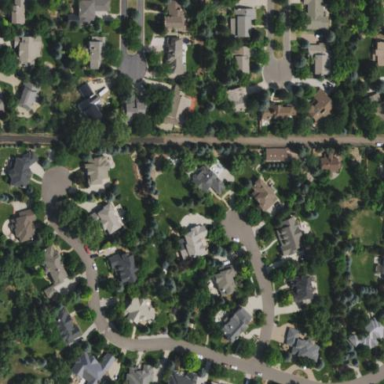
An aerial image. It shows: This residential area consists of single-family homes.